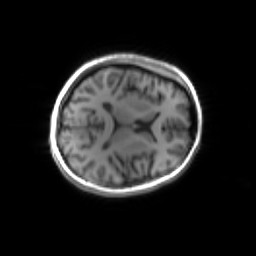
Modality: inplaneT1
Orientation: axial
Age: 24
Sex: female
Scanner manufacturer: siemens
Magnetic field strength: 3 T
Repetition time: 1.2 s
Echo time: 0.00251 s